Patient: sex F, age 63
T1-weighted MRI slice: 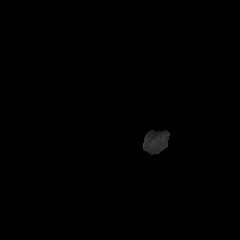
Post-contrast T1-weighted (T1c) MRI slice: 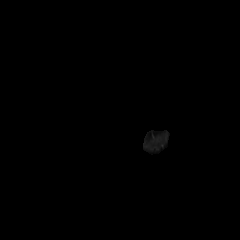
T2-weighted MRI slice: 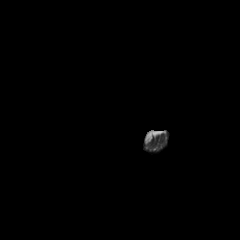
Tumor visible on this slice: no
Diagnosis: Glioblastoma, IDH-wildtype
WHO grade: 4